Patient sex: M
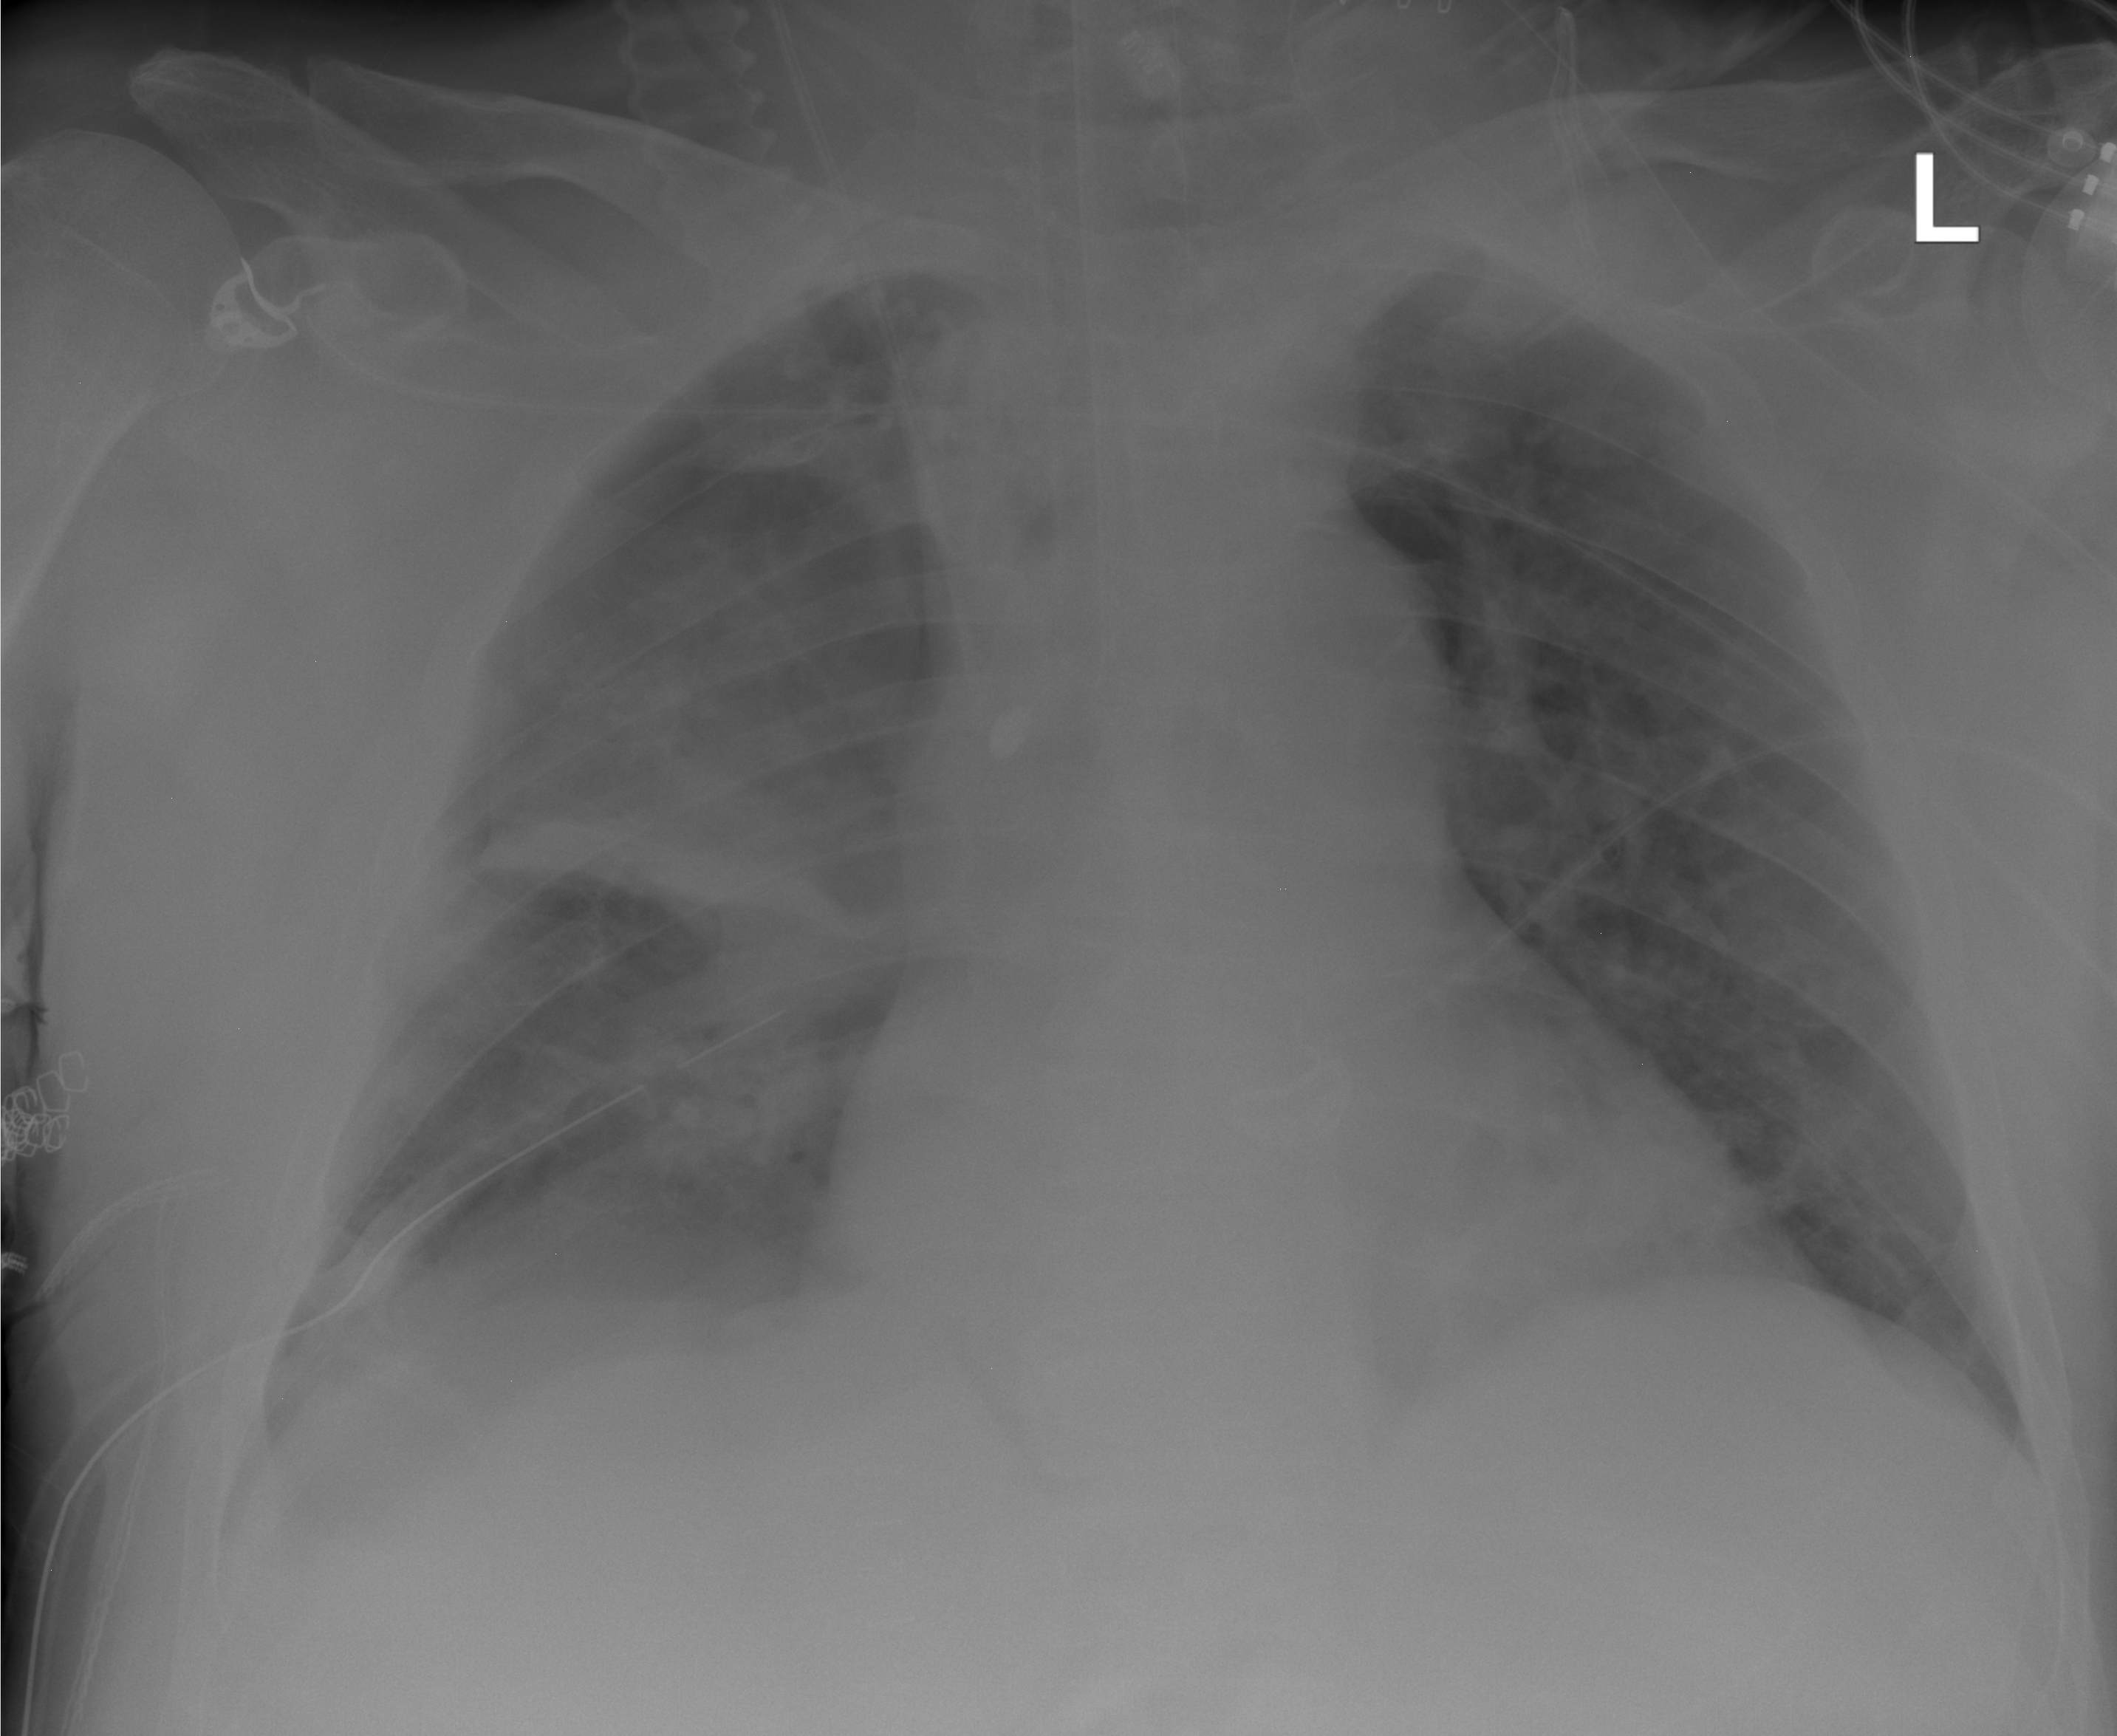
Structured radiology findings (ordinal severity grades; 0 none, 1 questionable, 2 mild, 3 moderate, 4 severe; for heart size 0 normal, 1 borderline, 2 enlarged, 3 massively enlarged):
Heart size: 0
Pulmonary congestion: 0
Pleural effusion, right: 2
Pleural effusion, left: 0
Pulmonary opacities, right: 0
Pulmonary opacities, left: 0
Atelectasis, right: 3
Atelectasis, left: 0